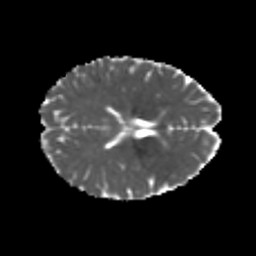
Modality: MD
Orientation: axial
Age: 21
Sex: female
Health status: healthy
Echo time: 0.074 s